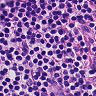
Metastatic tissue present: no